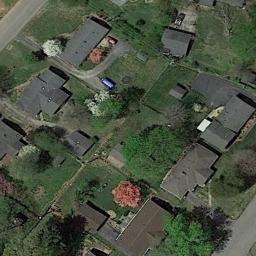
Label: residential